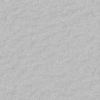
Atmospheric dust classification: not_dusty